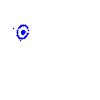
Particle: electron